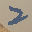
Label: 2